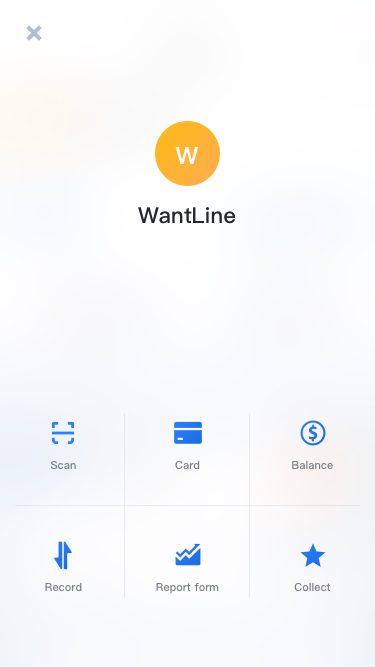
Text in this UI design:
2706
Bank Name
Savings card
More
03/18
****
****
****
Wallet
Balance
6812.33
$
Expenses
3200.00
4800.00
Income
WantLine
W
My Card
WantLine
W
Card
Balance
Collect
Report form
Scan
Record